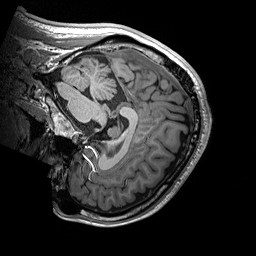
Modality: T1w
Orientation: sagittal
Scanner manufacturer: siemens
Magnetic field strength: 3 T
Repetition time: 2.2 s
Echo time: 0.00244 s